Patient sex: F
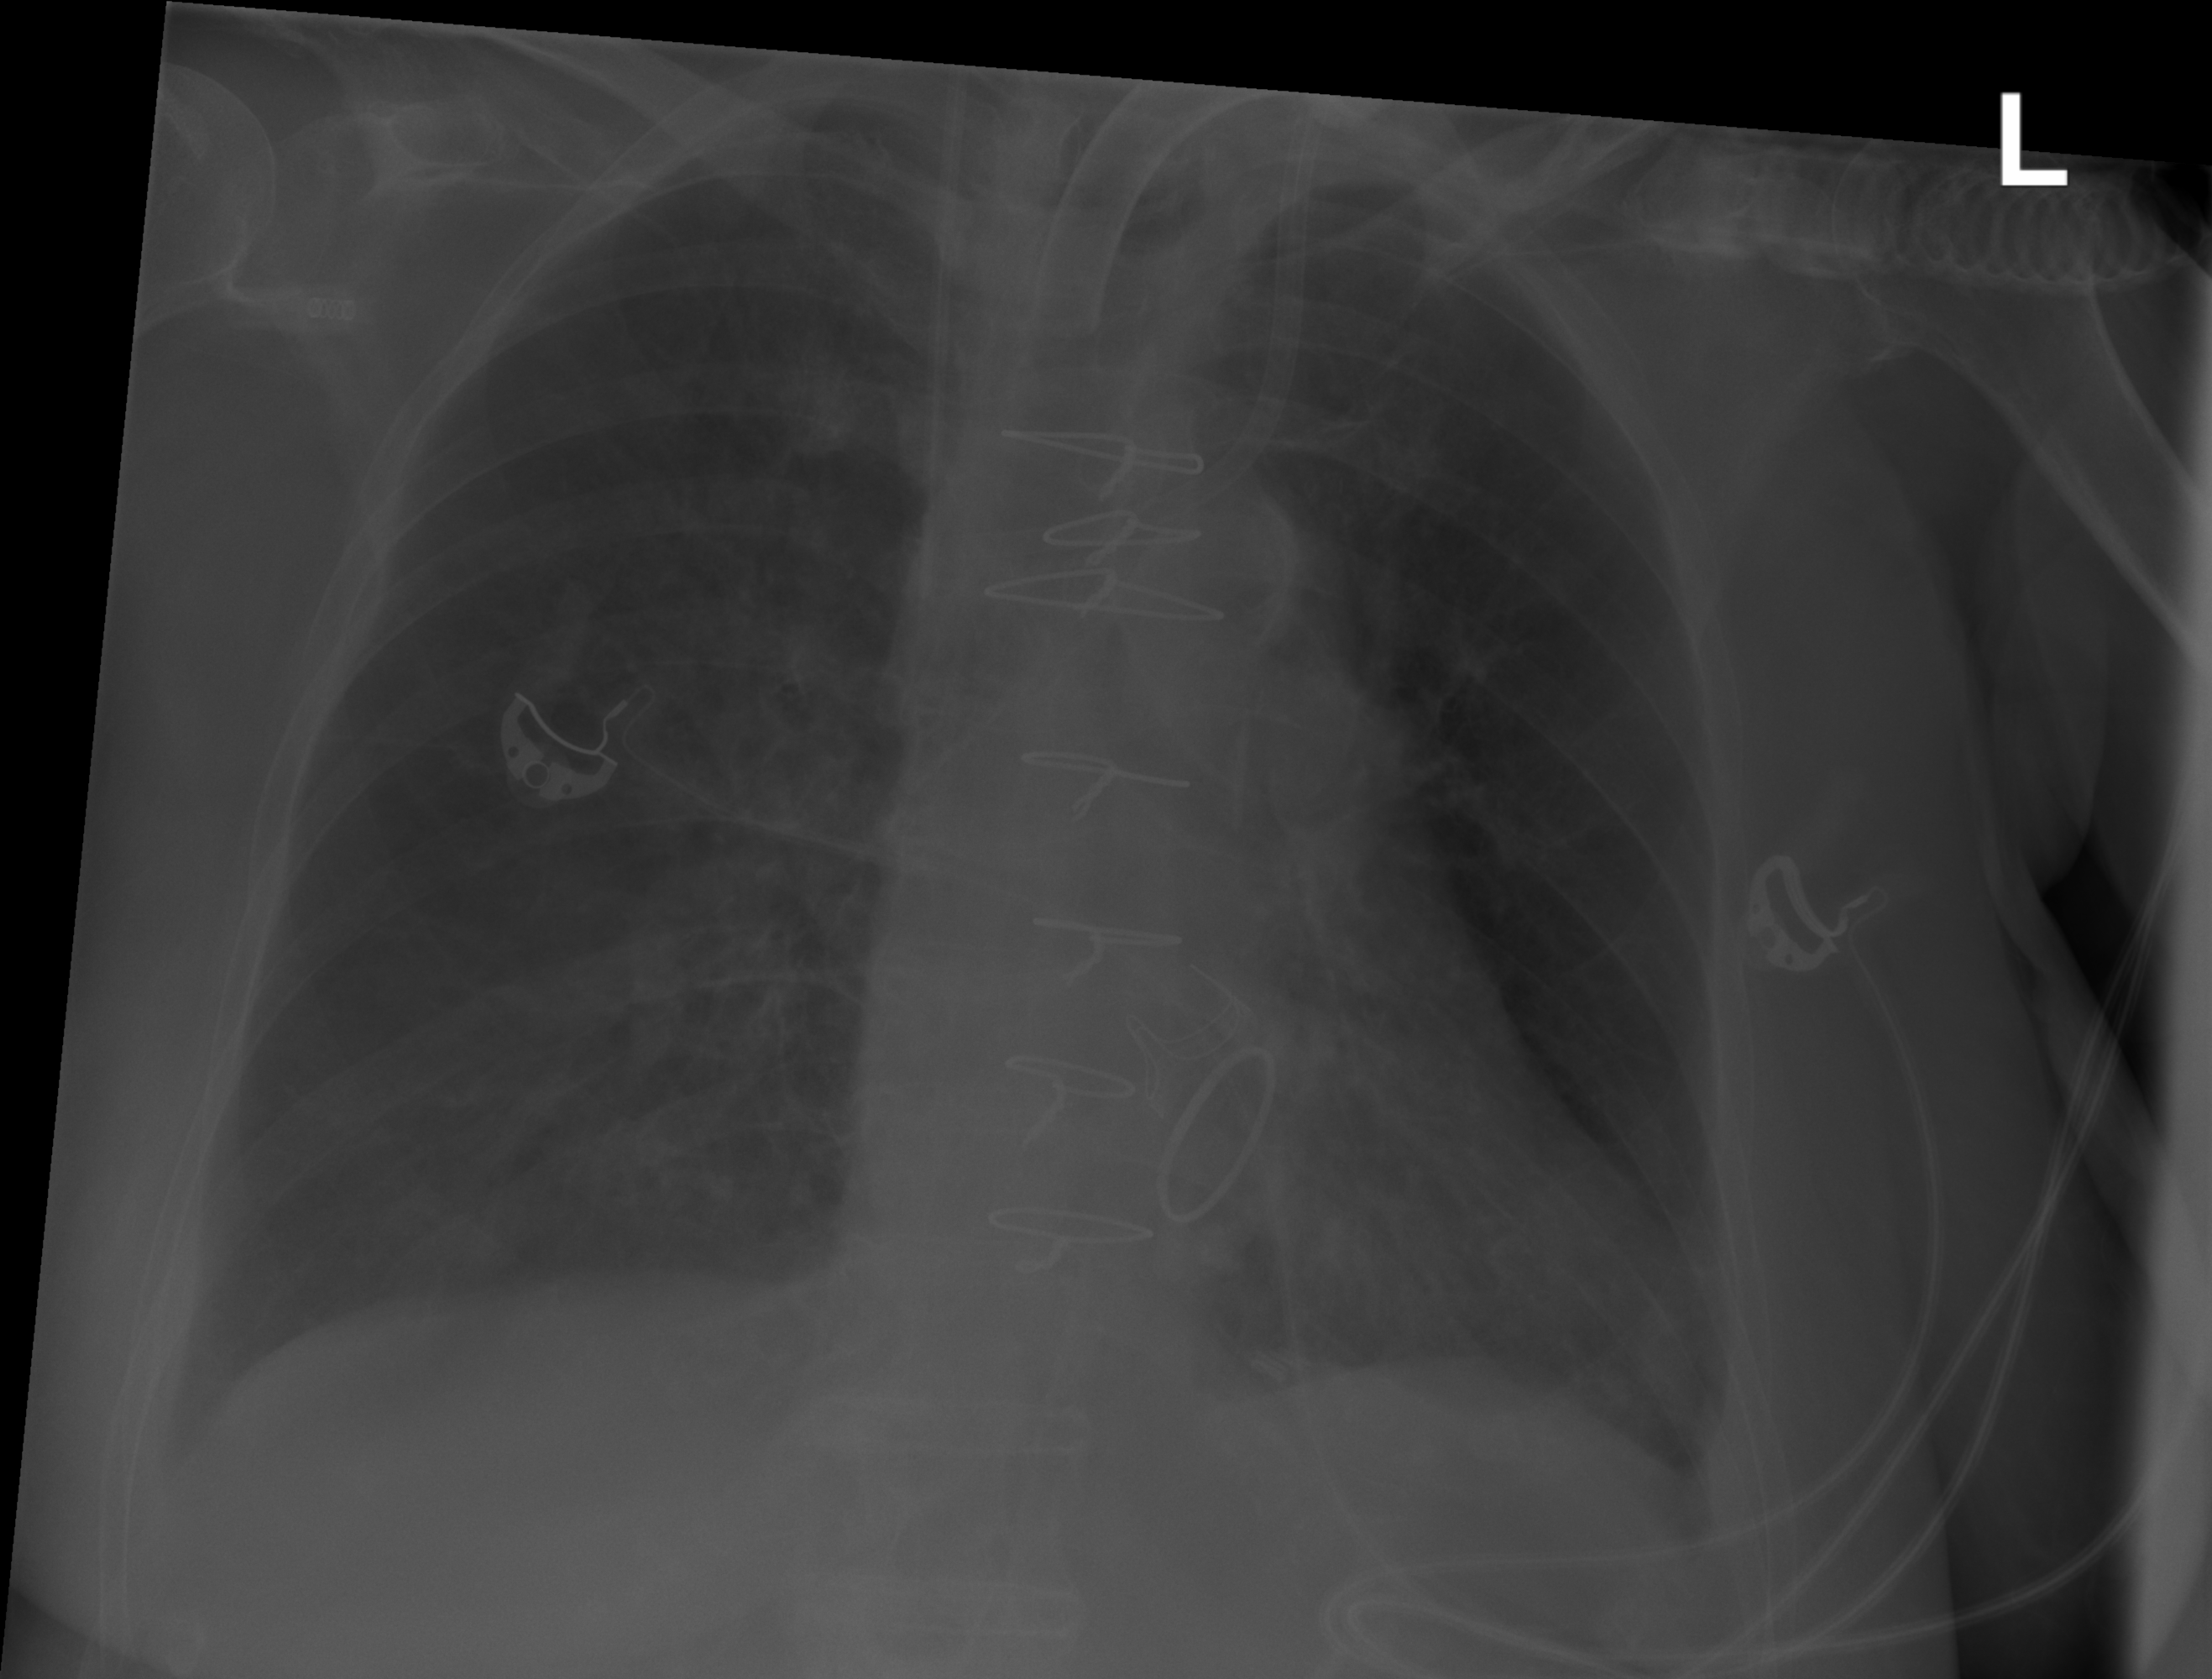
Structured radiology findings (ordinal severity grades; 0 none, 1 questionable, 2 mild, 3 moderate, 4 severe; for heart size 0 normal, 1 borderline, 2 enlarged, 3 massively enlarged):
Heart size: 0
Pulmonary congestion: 0
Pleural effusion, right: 1
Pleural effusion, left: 0
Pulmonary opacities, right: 1
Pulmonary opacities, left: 0
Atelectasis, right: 3
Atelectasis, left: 1